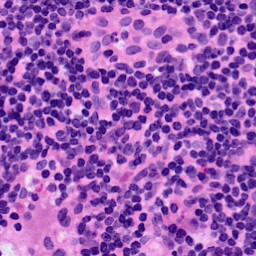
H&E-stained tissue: LymphNode